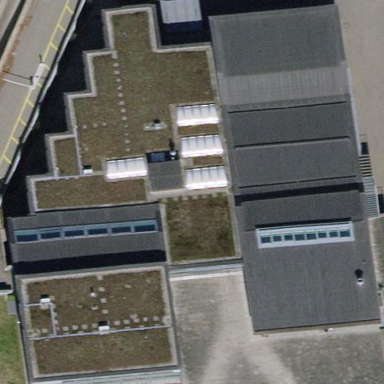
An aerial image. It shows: Community center building.